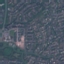
Land use / land cover: Residential